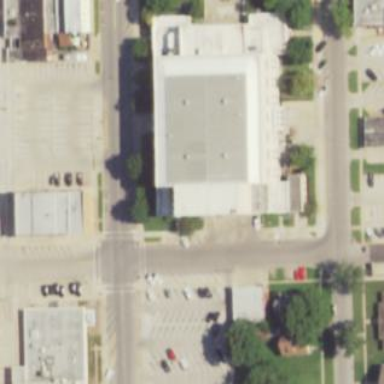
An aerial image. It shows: Auditorium building.